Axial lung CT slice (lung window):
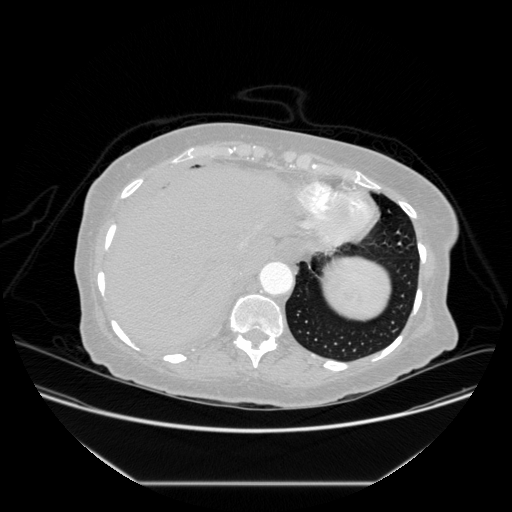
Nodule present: no